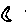
Label: moon